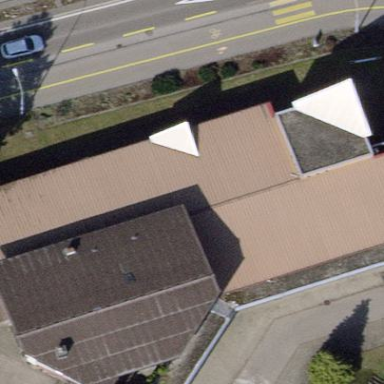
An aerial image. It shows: Building that is motorcycle shop.